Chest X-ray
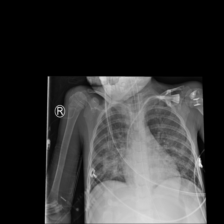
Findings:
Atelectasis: negative
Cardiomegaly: negative
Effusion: negative
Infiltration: positive
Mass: negative
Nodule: negative
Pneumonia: negative
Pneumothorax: negative
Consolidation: negative
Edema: negative
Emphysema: negative
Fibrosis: negative
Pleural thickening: negative
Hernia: negative